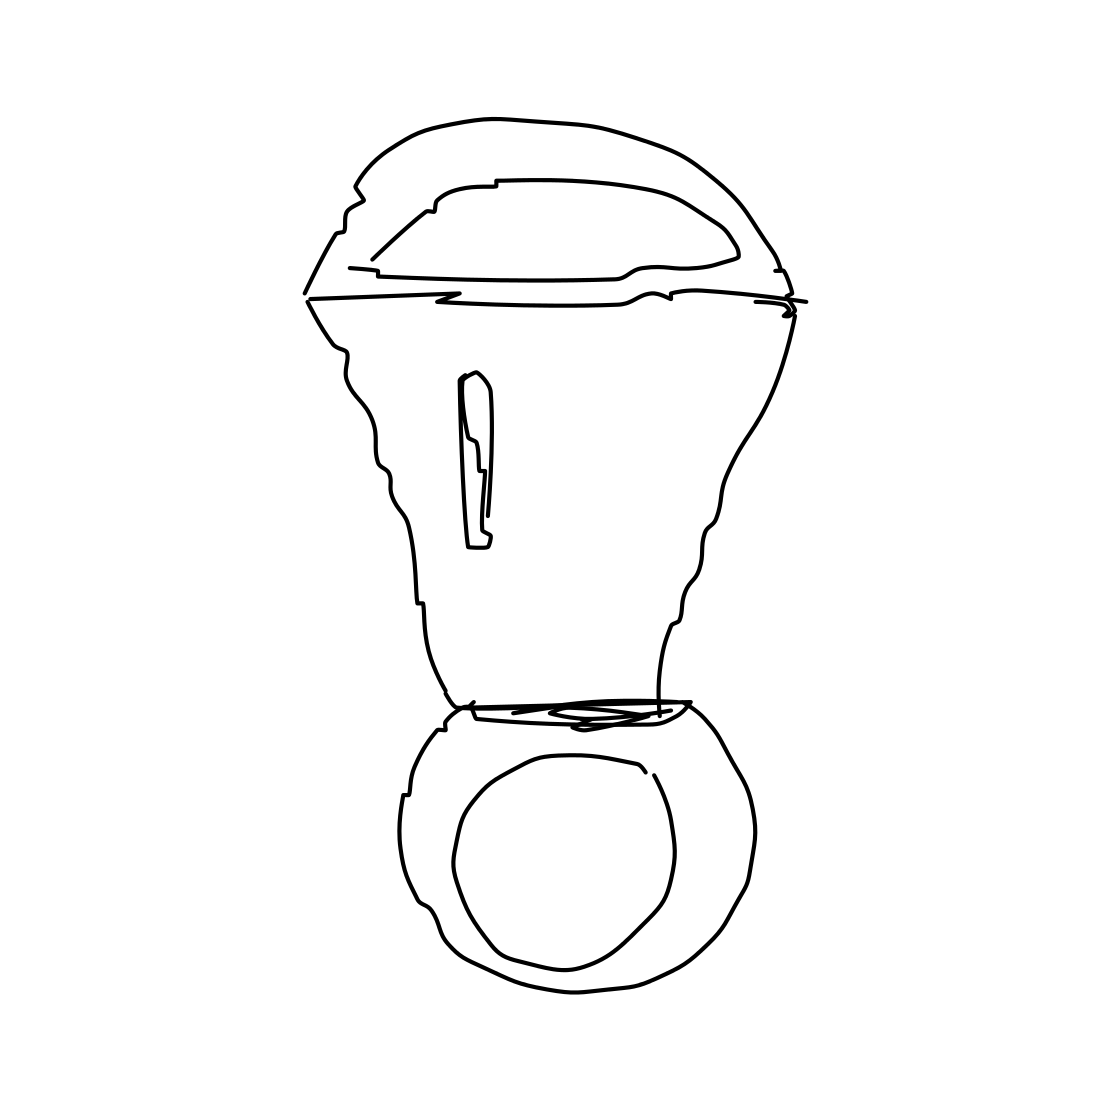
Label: parking meter